Question: I have a highchart which shows tasks run during a period of time with a navigator. Is there a way to show a custom summary of all tasks showing number of success, failed or warning tasks along with the selected date range?
Note: As and when the navigator changes the summary is also updated. Here is my <URL>
I read <URL> that using setExtremes I can get navigator drop event but looks like I only get date and not other data fields.
'''
xAxis: {
type: 'datetime',
gridLineWidth: 1,
tickInterval: 1 * 3600 * 1000,
dateTimeLabelFormats: {
month: '%b %e, %Y'
},
events: {
setExtremes: function(e) {
if (e.trigger == 'navigator') {
$scope.taskstatus = e.min + " - " + e.max;
}
}
}
},
'''
Expected summary

I am using highstock 2.0.4 version in this I cannot find currentTarget which is present in my <URL>
for highstock 2.0.4 version below is the setExtremes function which sometimes gives incorrect counts, please help
'''
$scope.setExtremesCall = function(e) {
if (e.trigger == 'navigator') {
var ftasks = 0,
stasks = 0,
wtasks = 0,
alltasks = [];
var currentSeriesArr = e.target.series;
angular.forEach(currentSeriesArr, function(obj) {
var currdatapoints = obj.segments;
if (currdatapoints.length > 0) {
angular.forEach(currdatapoints, function(inrobj) {
var firstKey = $scope.getFirstKey(inrobj),
taskStatus = $scope.getJobStatus(inrobj[firstKey].color);
if (taskStatus != null) {
if (taskStatus == "FAILED") {
ftasks++;
} else if (taskStatus == "SUCCESS") {
if (stasks == 4)
$scope.a = 1;
stasks++;
} else if (taskStatus == "WARNING") {
wtasks++;
}
}
});
}
});
taskstatus = e.min + " - " + e.max + " " + ftasks + " Failed, " + stasks + " Success, " + wtasks + " Warning";
console.log(taskstatus);
}
}
$scope.getFirstKey = function(data) {
for (elem in data)
return elem;
}
$scope.getJobStatus = function(stat) {
if (stat == "#8CC051")
return "SUCCESS";
else if (stat == "#FF2A00")
return "FAILED"
else if (stat == "#FFCC4E")
return "WARNING";
return null;
}
'''
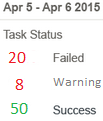
Answer: How about a bit different approach. Check existing points (visible ones of course) and then divide that number by 2 (each line is built from two points). Something like this:
'''
afterSetExtremes: function(e) {
var stat = {
FAILED: 0,
SUCCESS: 0,
WARNING: 0
},
status;
if (e.trigger == 'navigator') {
var series = this.series;
angular.forEach(series, function(serie, j) {
angular.forEach(serie.points, function(p, i) {
if(p.isInside) {
status = $scope.getJobStatus(p.color);
stat[status] ++
}
});
});
taskstatus = e.min +" - "+ e.max+" "+ Math.ceil(stat.FAILED / 2) + " Failed, "+ Math.ceil(stat.SUCCESS / 2) +" Success, "+ Math.ceil(stat.WARNING / 2)+" Warning";
$('#summary').html(taskstatus);
}
}
'''
Live demo: <URL>